Field crop: maize
Growth stage: 2
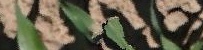
Species: maize